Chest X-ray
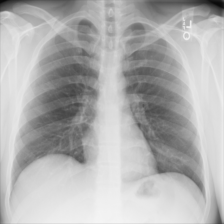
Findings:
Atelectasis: negative
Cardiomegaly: negative
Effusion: negative
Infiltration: negative
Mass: negative
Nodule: negative
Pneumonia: negative
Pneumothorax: negative
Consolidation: negative
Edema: negative
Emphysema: negative
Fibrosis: negative
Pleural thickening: negative
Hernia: negative